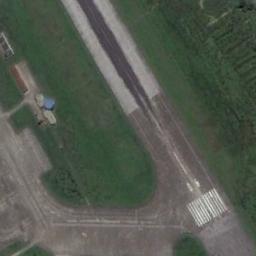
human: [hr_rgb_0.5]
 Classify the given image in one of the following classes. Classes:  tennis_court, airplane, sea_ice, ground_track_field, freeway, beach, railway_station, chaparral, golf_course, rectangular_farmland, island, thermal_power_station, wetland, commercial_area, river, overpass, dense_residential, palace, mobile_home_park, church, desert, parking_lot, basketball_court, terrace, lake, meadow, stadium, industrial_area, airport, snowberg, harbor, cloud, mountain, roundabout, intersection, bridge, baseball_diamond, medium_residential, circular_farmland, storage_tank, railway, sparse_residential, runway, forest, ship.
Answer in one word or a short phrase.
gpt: runway